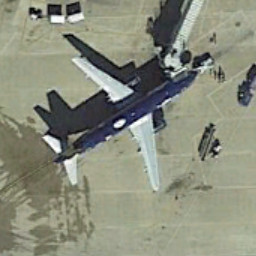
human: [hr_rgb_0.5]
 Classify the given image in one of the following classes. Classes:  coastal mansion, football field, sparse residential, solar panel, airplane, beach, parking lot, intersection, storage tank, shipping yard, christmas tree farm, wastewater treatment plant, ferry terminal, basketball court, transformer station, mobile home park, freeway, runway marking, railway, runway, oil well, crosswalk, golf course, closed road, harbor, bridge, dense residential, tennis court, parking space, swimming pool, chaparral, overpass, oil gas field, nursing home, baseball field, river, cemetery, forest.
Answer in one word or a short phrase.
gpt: airplane